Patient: sex M, age 48
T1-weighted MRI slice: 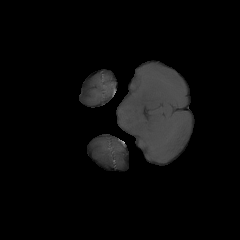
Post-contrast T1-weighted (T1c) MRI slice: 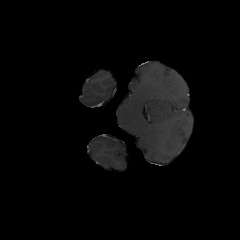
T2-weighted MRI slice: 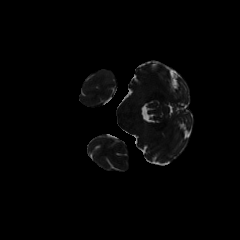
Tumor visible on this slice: no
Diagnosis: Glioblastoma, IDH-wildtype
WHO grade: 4